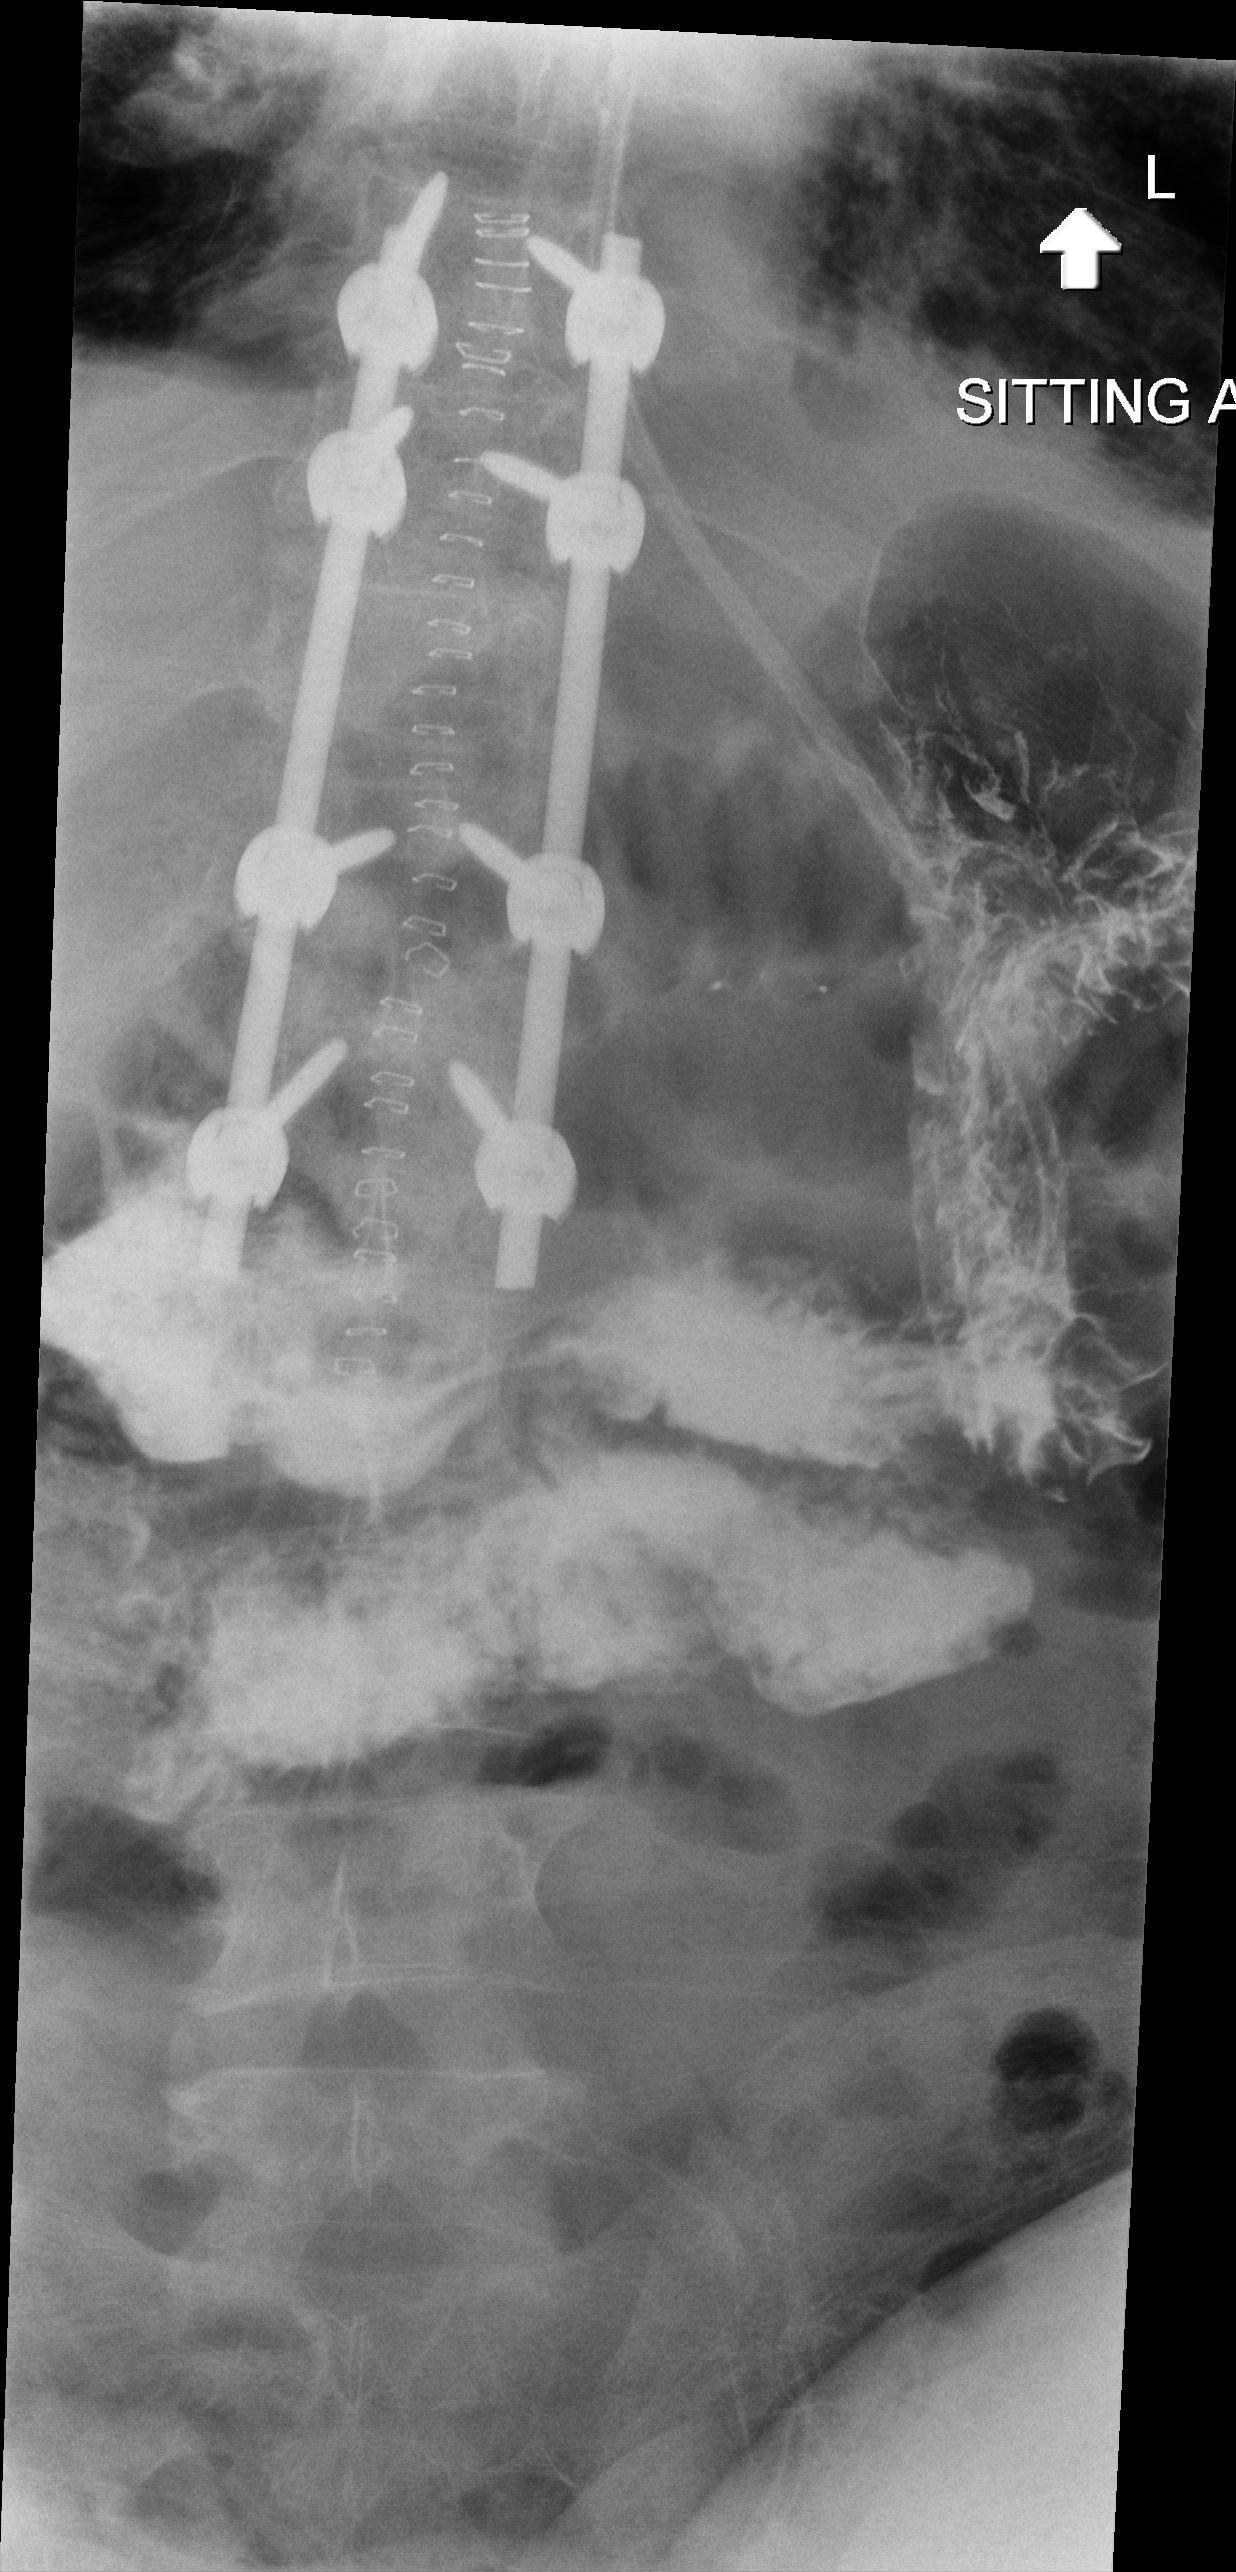
View: AP
Implant manufacturer: nuvasive reline